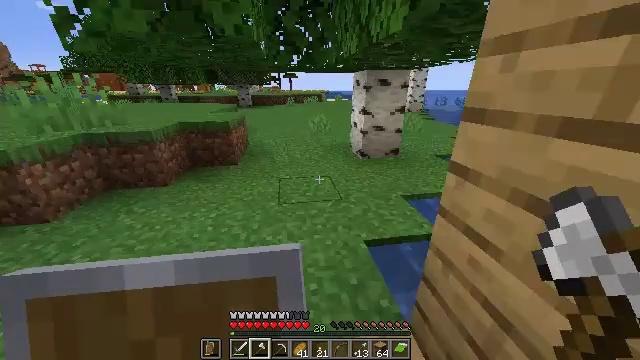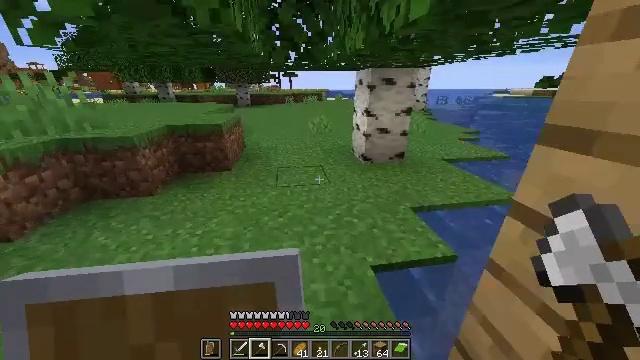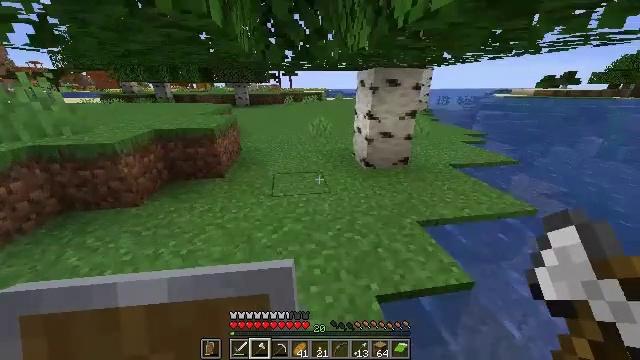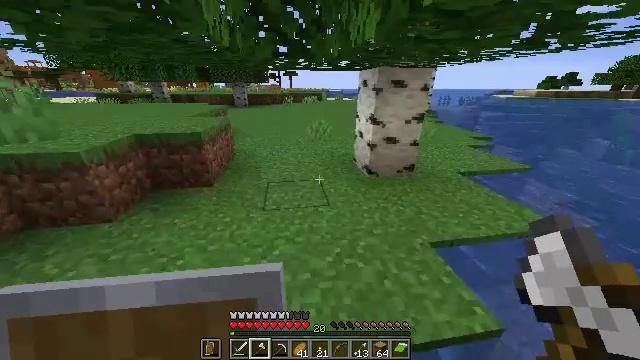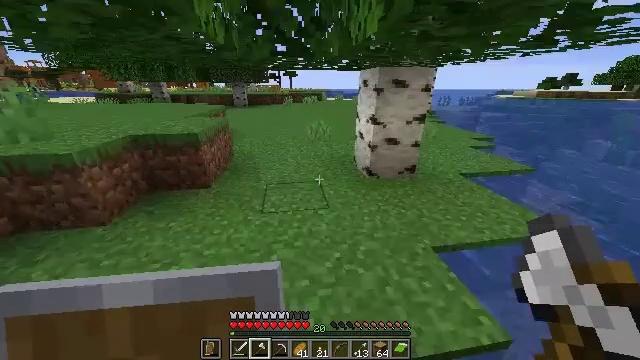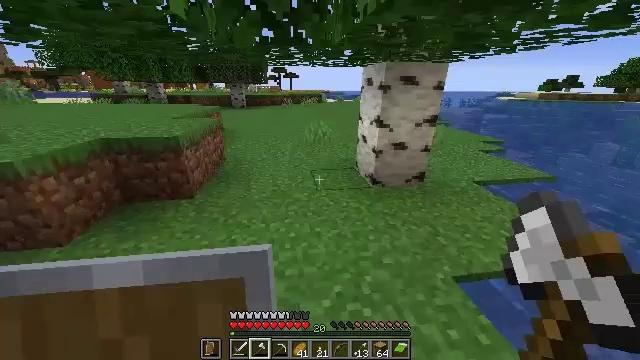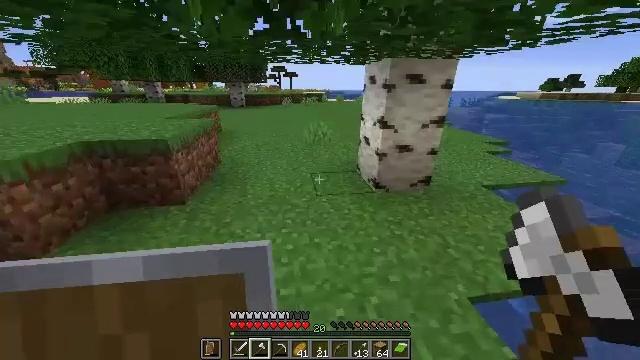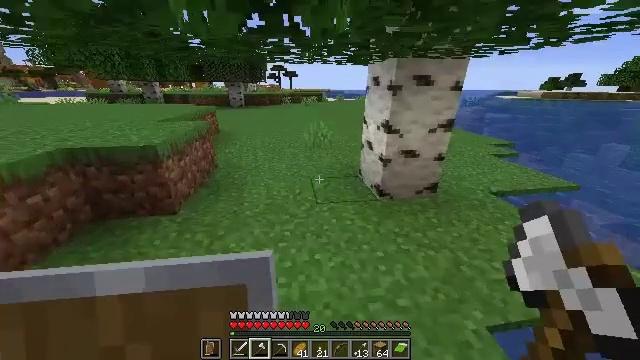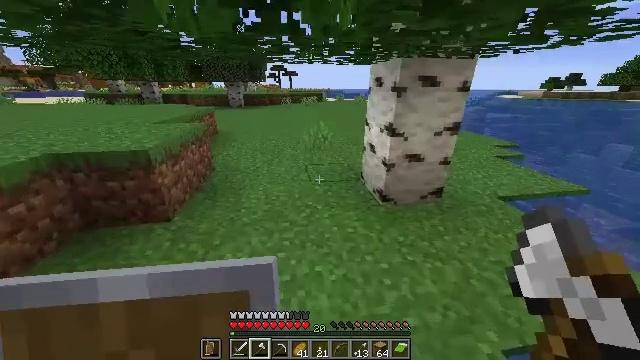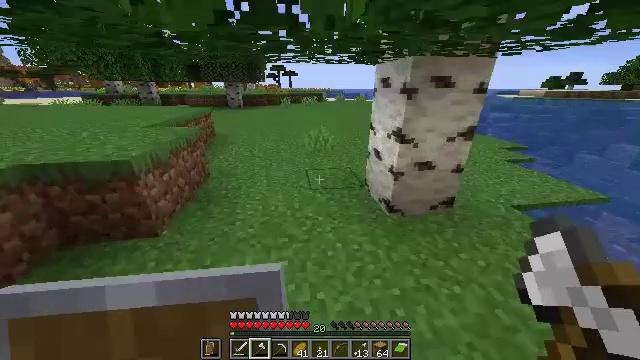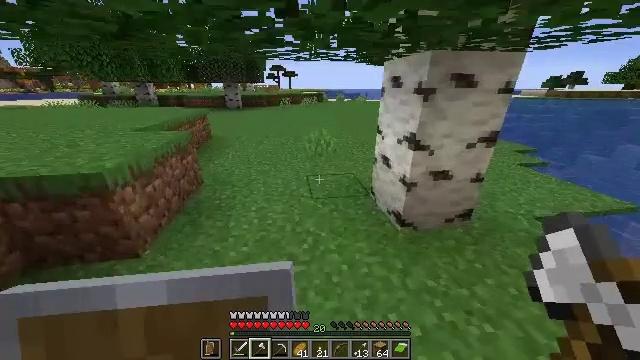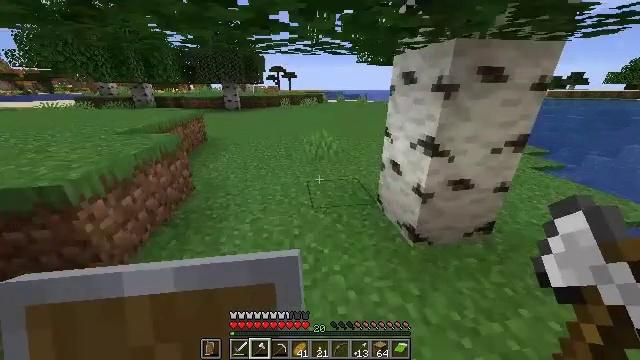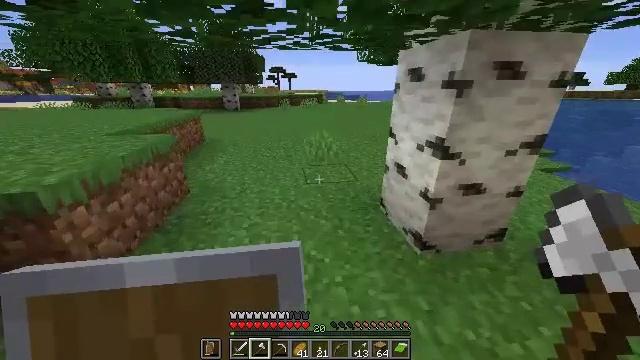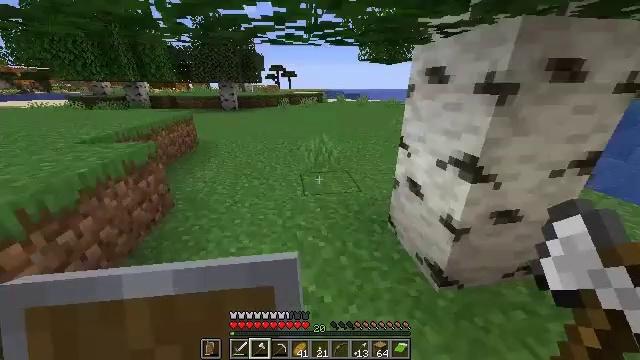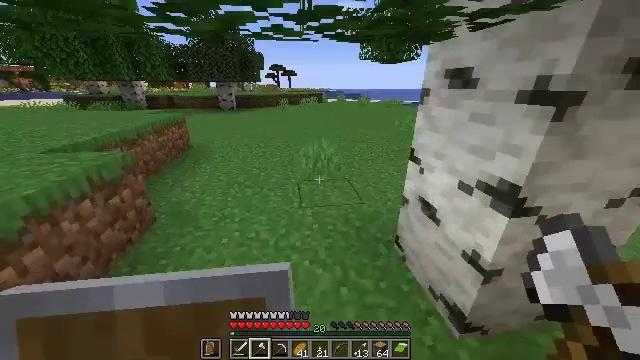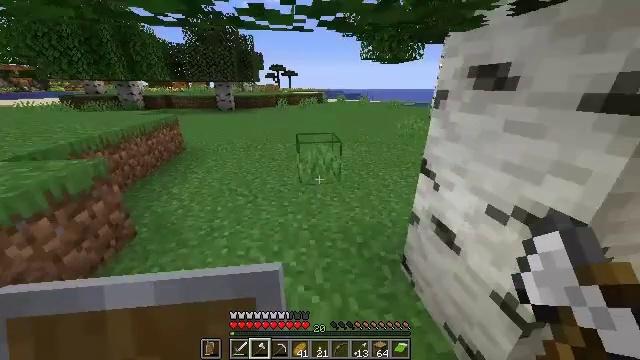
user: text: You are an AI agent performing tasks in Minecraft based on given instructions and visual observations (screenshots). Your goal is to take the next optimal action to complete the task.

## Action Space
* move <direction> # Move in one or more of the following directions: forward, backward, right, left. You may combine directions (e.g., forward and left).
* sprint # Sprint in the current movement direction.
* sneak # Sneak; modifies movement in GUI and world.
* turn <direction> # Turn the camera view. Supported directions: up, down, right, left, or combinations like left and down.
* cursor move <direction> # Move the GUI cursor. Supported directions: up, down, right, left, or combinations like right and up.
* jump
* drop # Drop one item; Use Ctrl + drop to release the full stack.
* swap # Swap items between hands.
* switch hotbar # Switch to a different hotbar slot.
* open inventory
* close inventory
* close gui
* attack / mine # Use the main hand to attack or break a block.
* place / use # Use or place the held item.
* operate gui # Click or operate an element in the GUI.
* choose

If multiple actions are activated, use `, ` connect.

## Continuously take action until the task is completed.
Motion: motion action
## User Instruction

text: Break the grass block.
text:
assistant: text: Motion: move forward
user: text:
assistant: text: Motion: move forward
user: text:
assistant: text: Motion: move forward
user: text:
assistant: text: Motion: move forward
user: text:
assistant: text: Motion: move forward
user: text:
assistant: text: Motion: move forward
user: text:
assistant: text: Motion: move forward
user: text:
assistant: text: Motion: move forward
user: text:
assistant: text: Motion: move forward
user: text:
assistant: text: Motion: move forward
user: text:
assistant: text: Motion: move forward
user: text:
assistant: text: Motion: move forward
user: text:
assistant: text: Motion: move forward
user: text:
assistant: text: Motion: move forward
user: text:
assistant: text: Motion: move forward
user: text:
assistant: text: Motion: move forward
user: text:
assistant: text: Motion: move forward
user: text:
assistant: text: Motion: move forward
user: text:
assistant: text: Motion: move forward
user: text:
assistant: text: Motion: move forward
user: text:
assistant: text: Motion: move forward and move left
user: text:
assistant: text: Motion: move forward and move left
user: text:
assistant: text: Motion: move forward and move left
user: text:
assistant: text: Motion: move forward and move left
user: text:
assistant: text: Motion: move forward
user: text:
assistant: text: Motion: move forward
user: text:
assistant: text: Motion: move forward, sprint
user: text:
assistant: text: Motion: move forward, sprint
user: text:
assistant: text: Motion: move forward, sprint
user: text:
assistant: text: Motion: move forward, jump